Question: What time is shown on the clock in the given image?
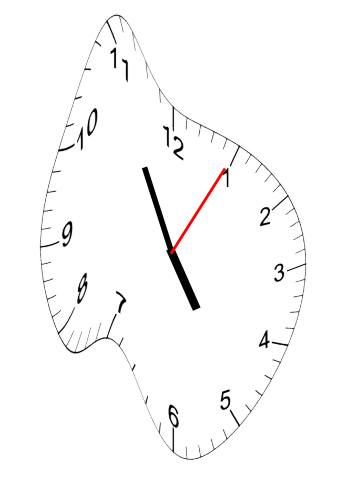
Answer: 04:55:05